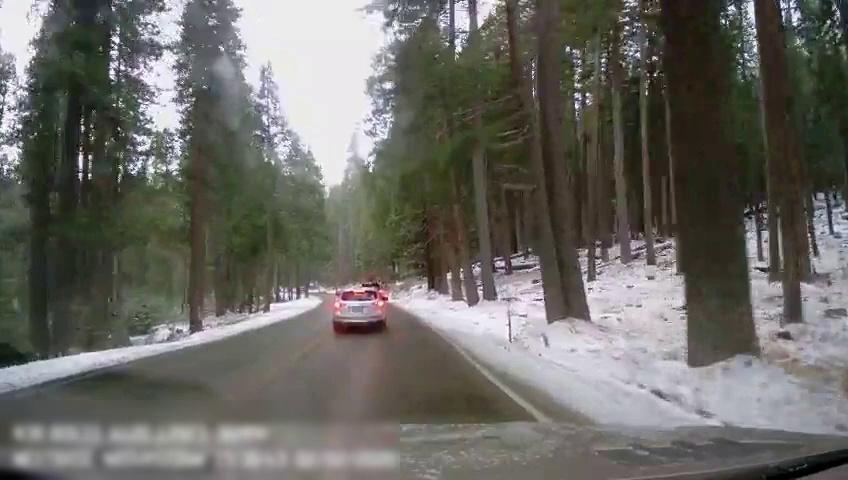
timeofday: Day
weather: Snowy
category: Drivable Space
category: Vehicles | SUV
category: Lanes | Opposite Lane
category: Lanes | Current Lane